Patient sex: M
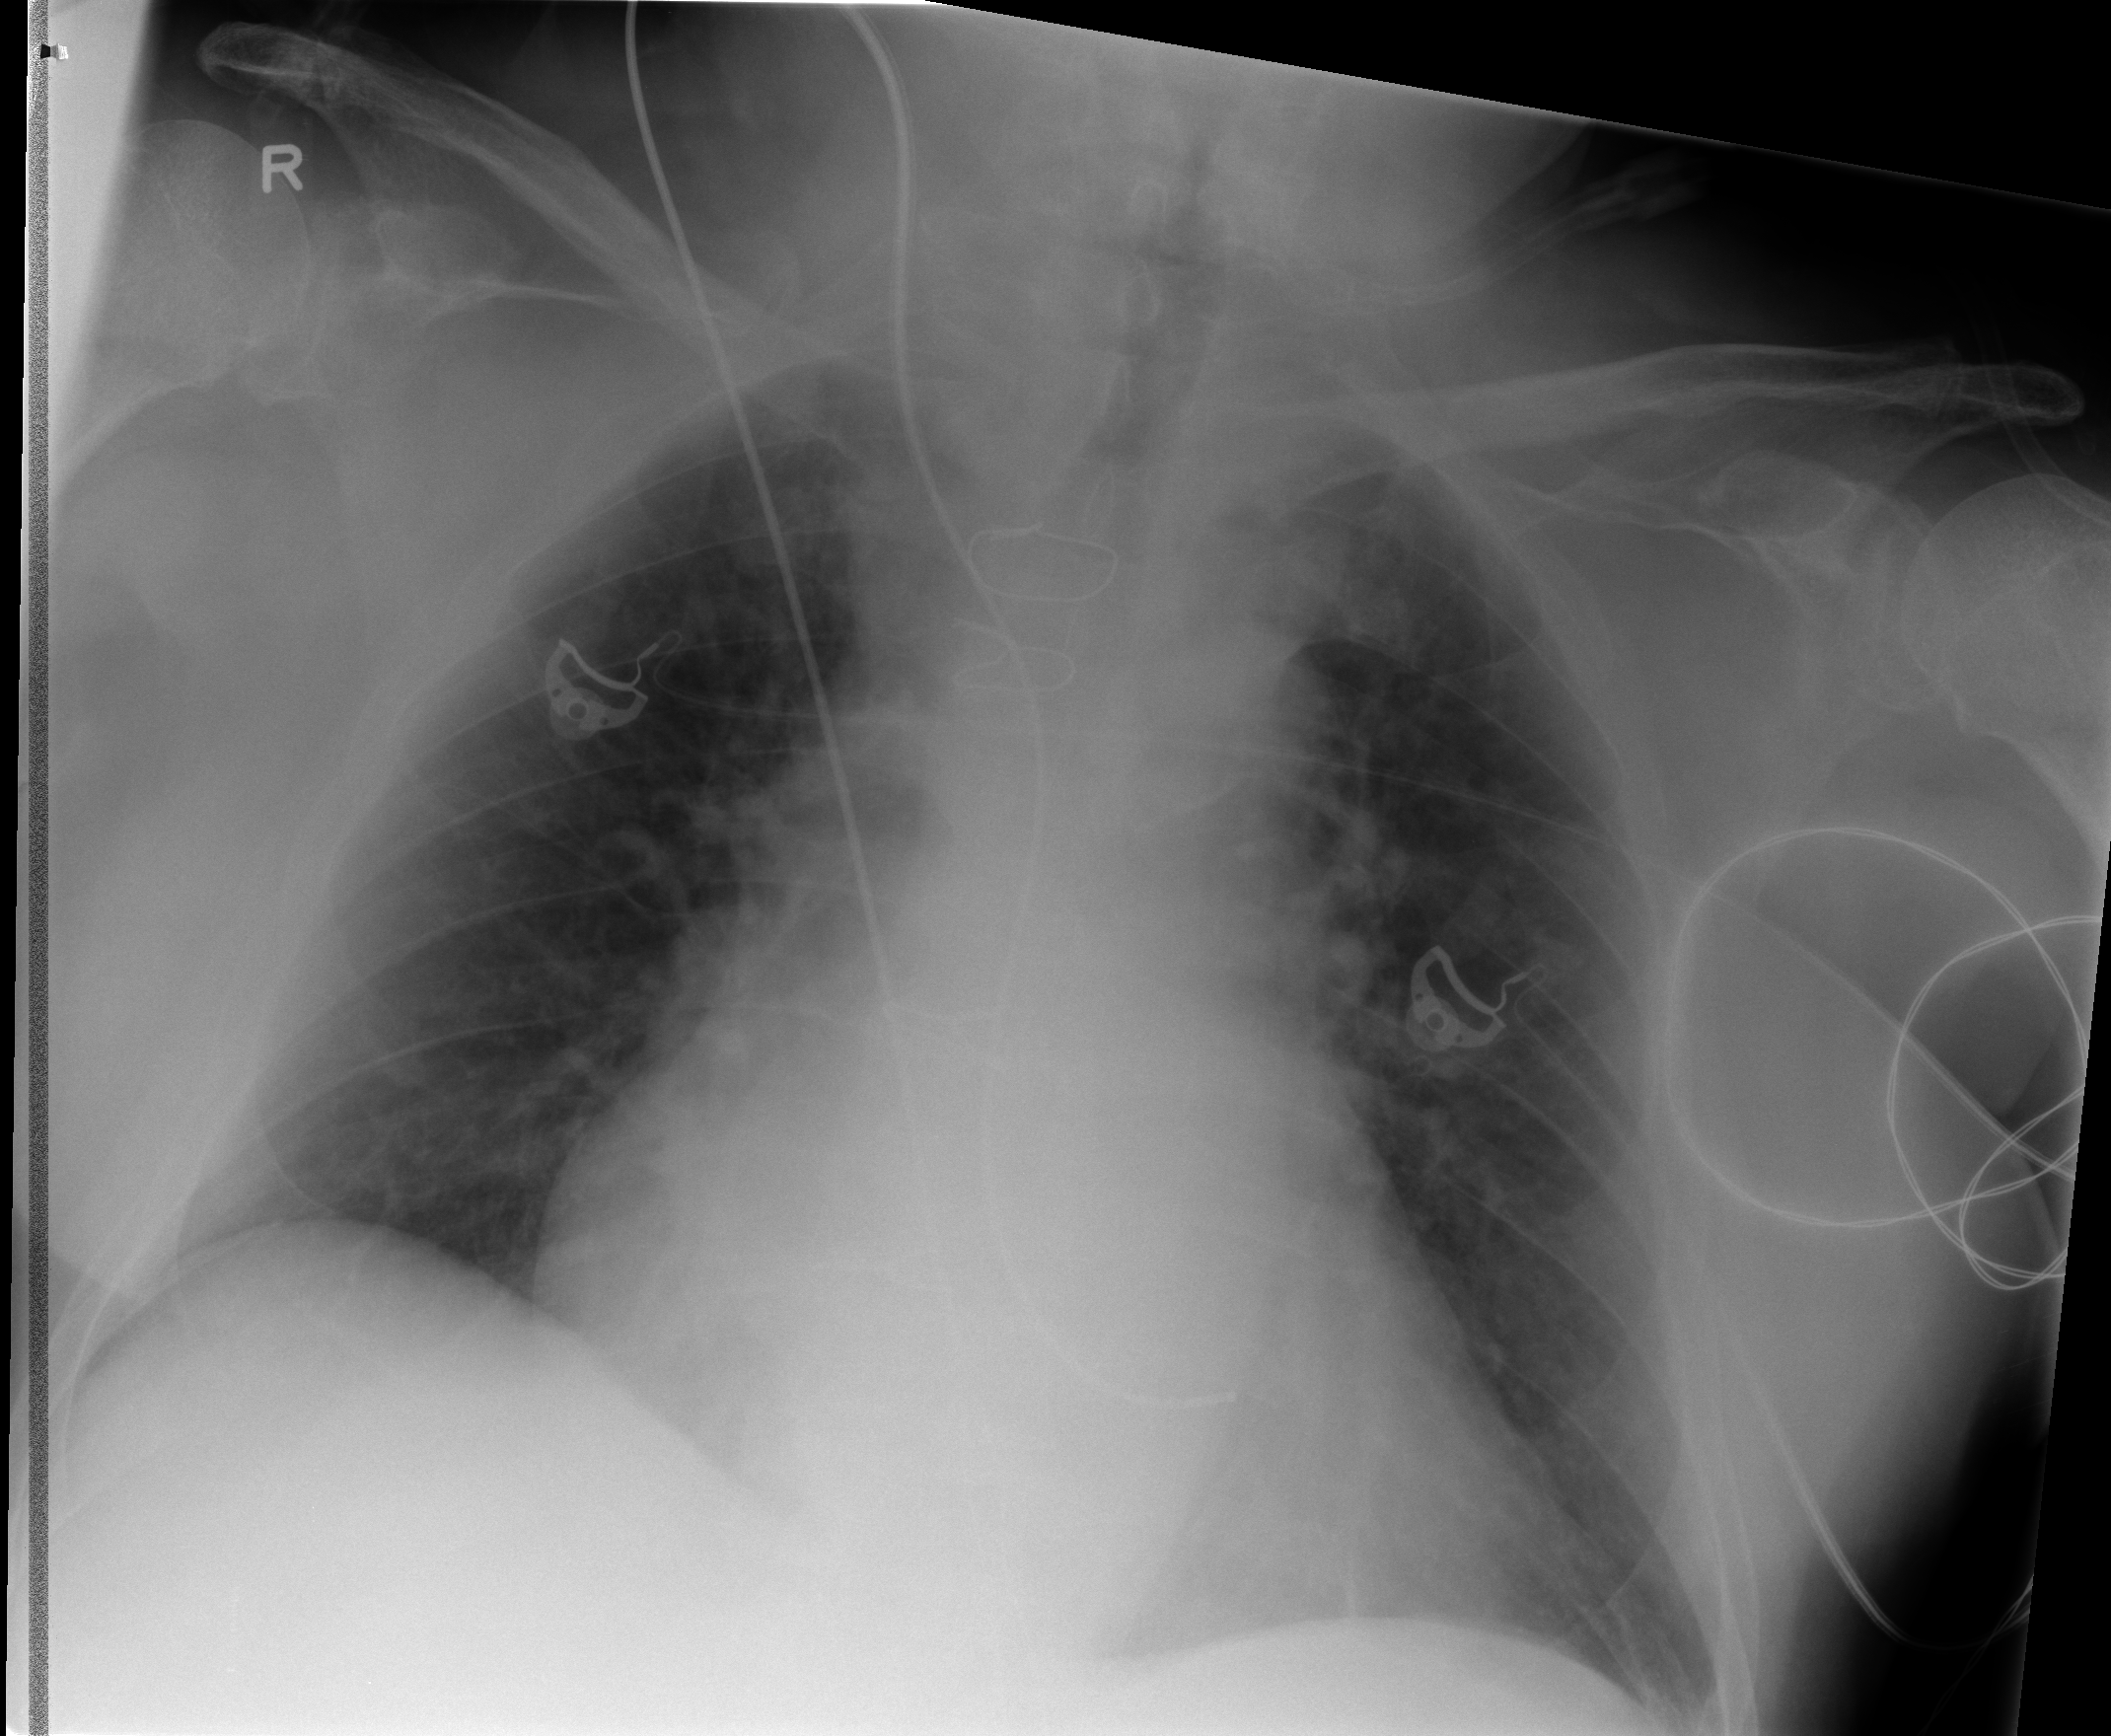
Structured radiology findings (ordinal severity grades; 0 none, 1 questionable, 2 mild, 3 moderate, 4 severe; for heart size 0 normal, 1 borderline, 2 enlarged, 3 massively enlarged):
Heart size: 2
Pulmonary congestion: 0
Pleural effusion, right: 0
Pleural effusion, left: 0
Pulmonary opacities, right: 0
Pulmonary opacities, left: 0
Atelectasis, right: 1
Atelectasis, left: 2